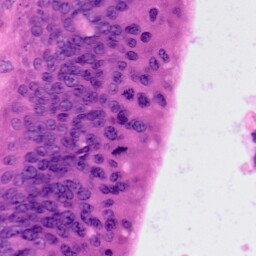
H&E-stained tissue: Colon